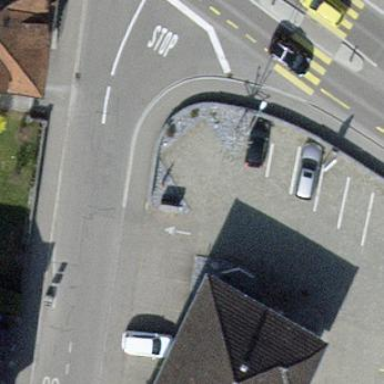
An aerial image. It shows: Parking area.